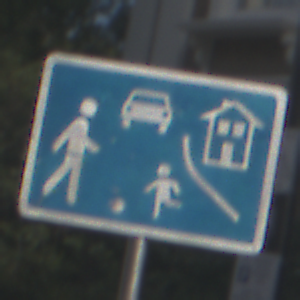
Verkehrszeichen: BeginnVerkehrsberuhigterBereich
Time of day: MorningAfternoon
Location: Outdoor (Urban)
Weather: PartlyCloudy
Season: NotSpecified
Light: Natural